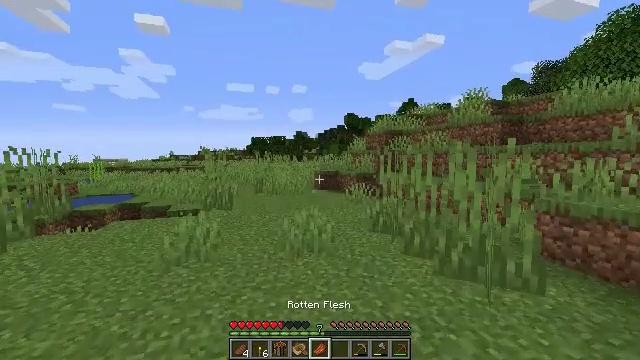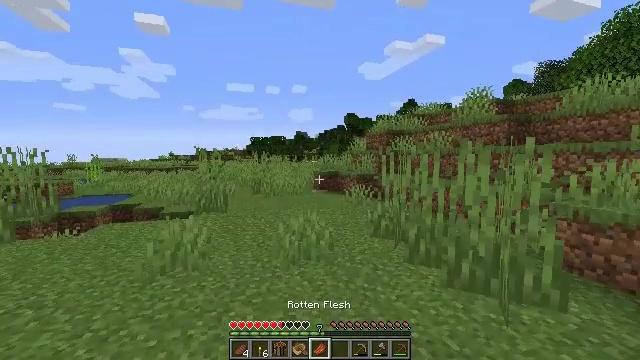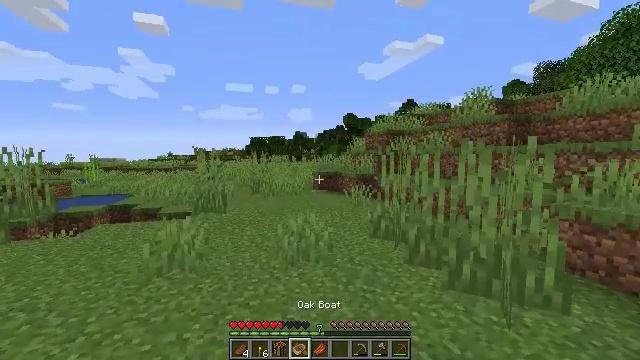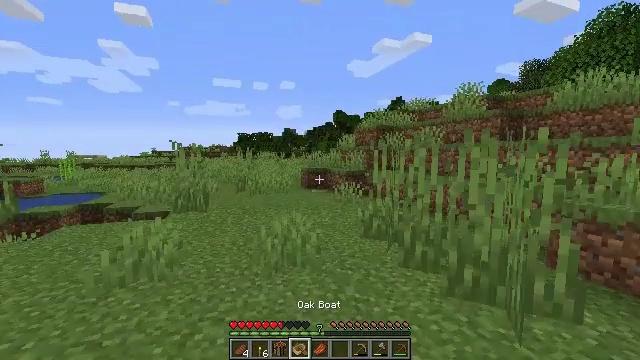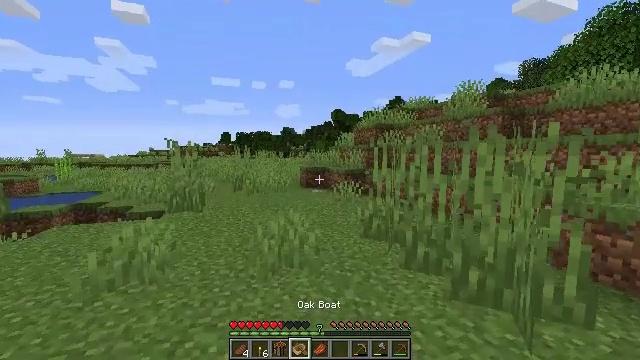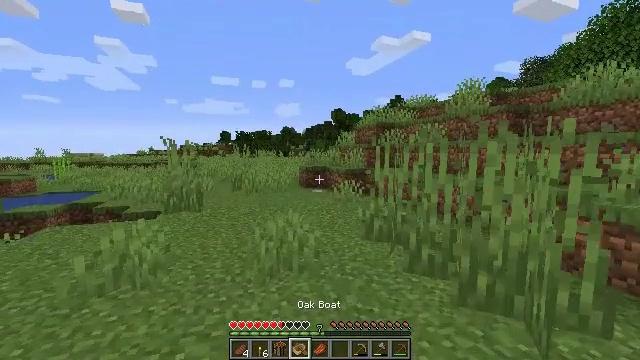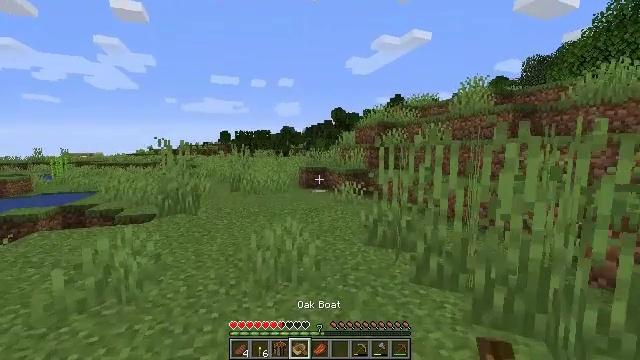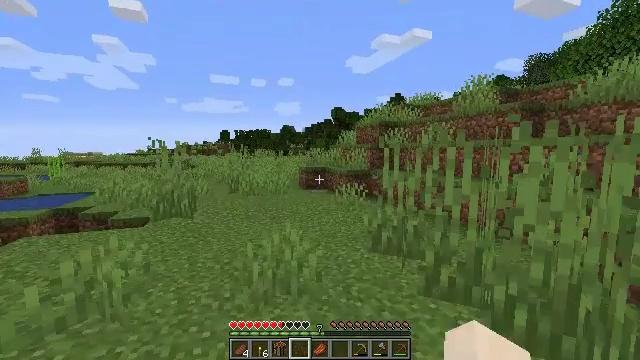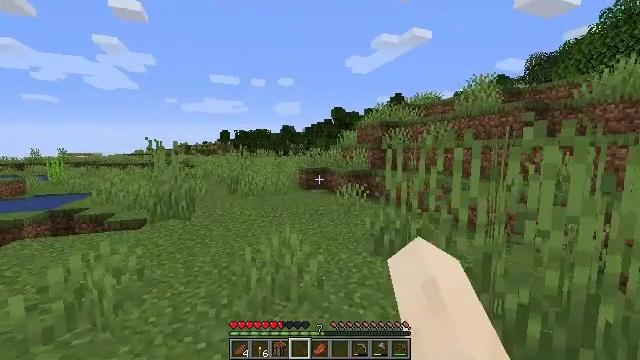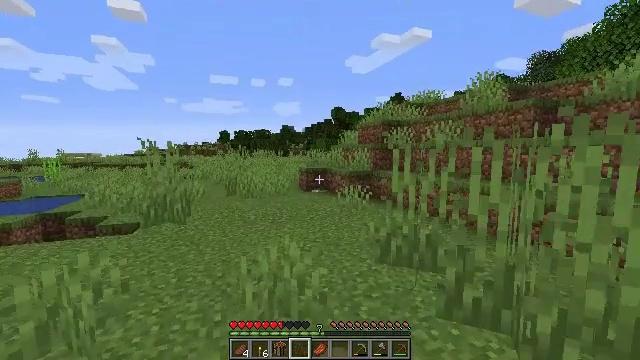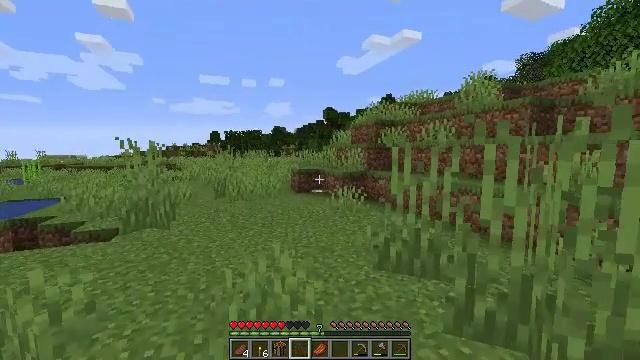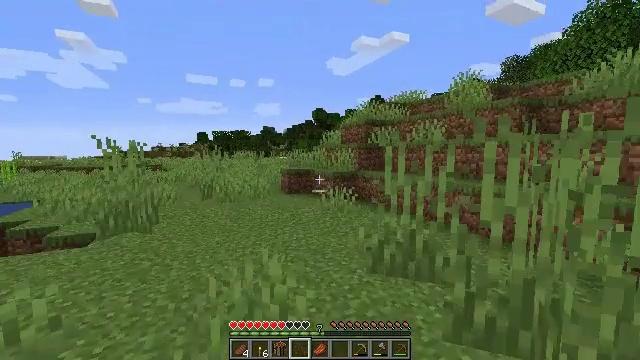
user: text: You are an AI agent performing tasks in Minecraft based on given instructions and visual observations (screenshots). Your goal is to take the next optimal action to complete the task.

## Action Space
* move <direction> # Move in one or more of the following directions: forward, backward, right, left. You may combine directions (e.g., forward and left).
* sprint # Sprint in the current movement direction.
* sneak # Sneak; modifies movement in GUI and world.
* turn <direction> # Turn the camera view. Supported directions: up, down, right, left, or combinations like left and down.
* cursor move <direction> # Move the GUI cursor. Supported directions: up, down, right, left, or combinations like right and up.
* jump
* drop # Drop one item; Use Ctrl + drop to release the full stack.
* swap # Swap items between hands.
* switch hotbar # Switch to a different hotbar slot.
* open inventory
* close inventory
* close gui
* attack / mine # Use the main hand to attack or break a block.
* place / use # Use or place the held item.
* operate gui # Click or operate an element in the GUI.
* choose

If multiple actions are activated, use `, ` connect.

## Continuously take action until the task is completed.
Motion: motion action
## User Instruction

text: Drop an oak boat.
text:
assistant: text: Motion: move forward
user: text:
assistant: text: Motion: move forward
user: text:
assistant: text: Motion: move forward, turn right
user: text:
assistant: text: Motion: move forward
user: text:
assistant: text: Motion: move forward
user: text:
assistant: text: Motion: move forward
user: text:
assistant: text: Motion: move forward, drop
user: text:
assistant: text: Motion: move forward, drop
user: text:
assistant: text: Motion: move forward, drop
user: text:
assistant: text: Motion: move forward, turn right
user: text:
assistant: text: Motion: move forward, turn right
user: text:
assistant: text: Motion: no_op